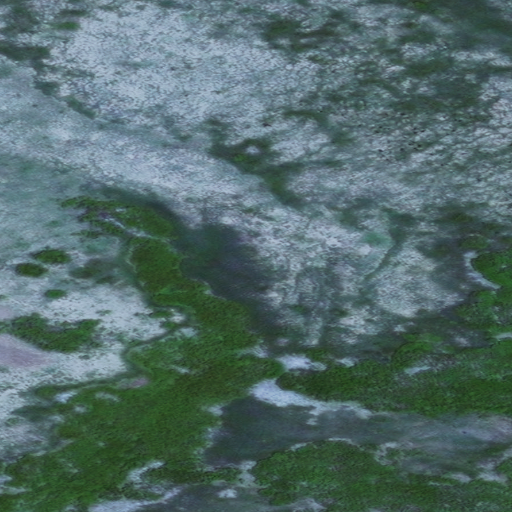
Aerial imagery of island in Alaska named Bear Island containing only unknown